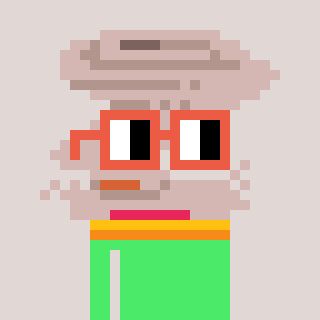
a pixel art character with square orange glasses, a tornado-shaped head and a teal-colored body on a warm background